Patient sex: M
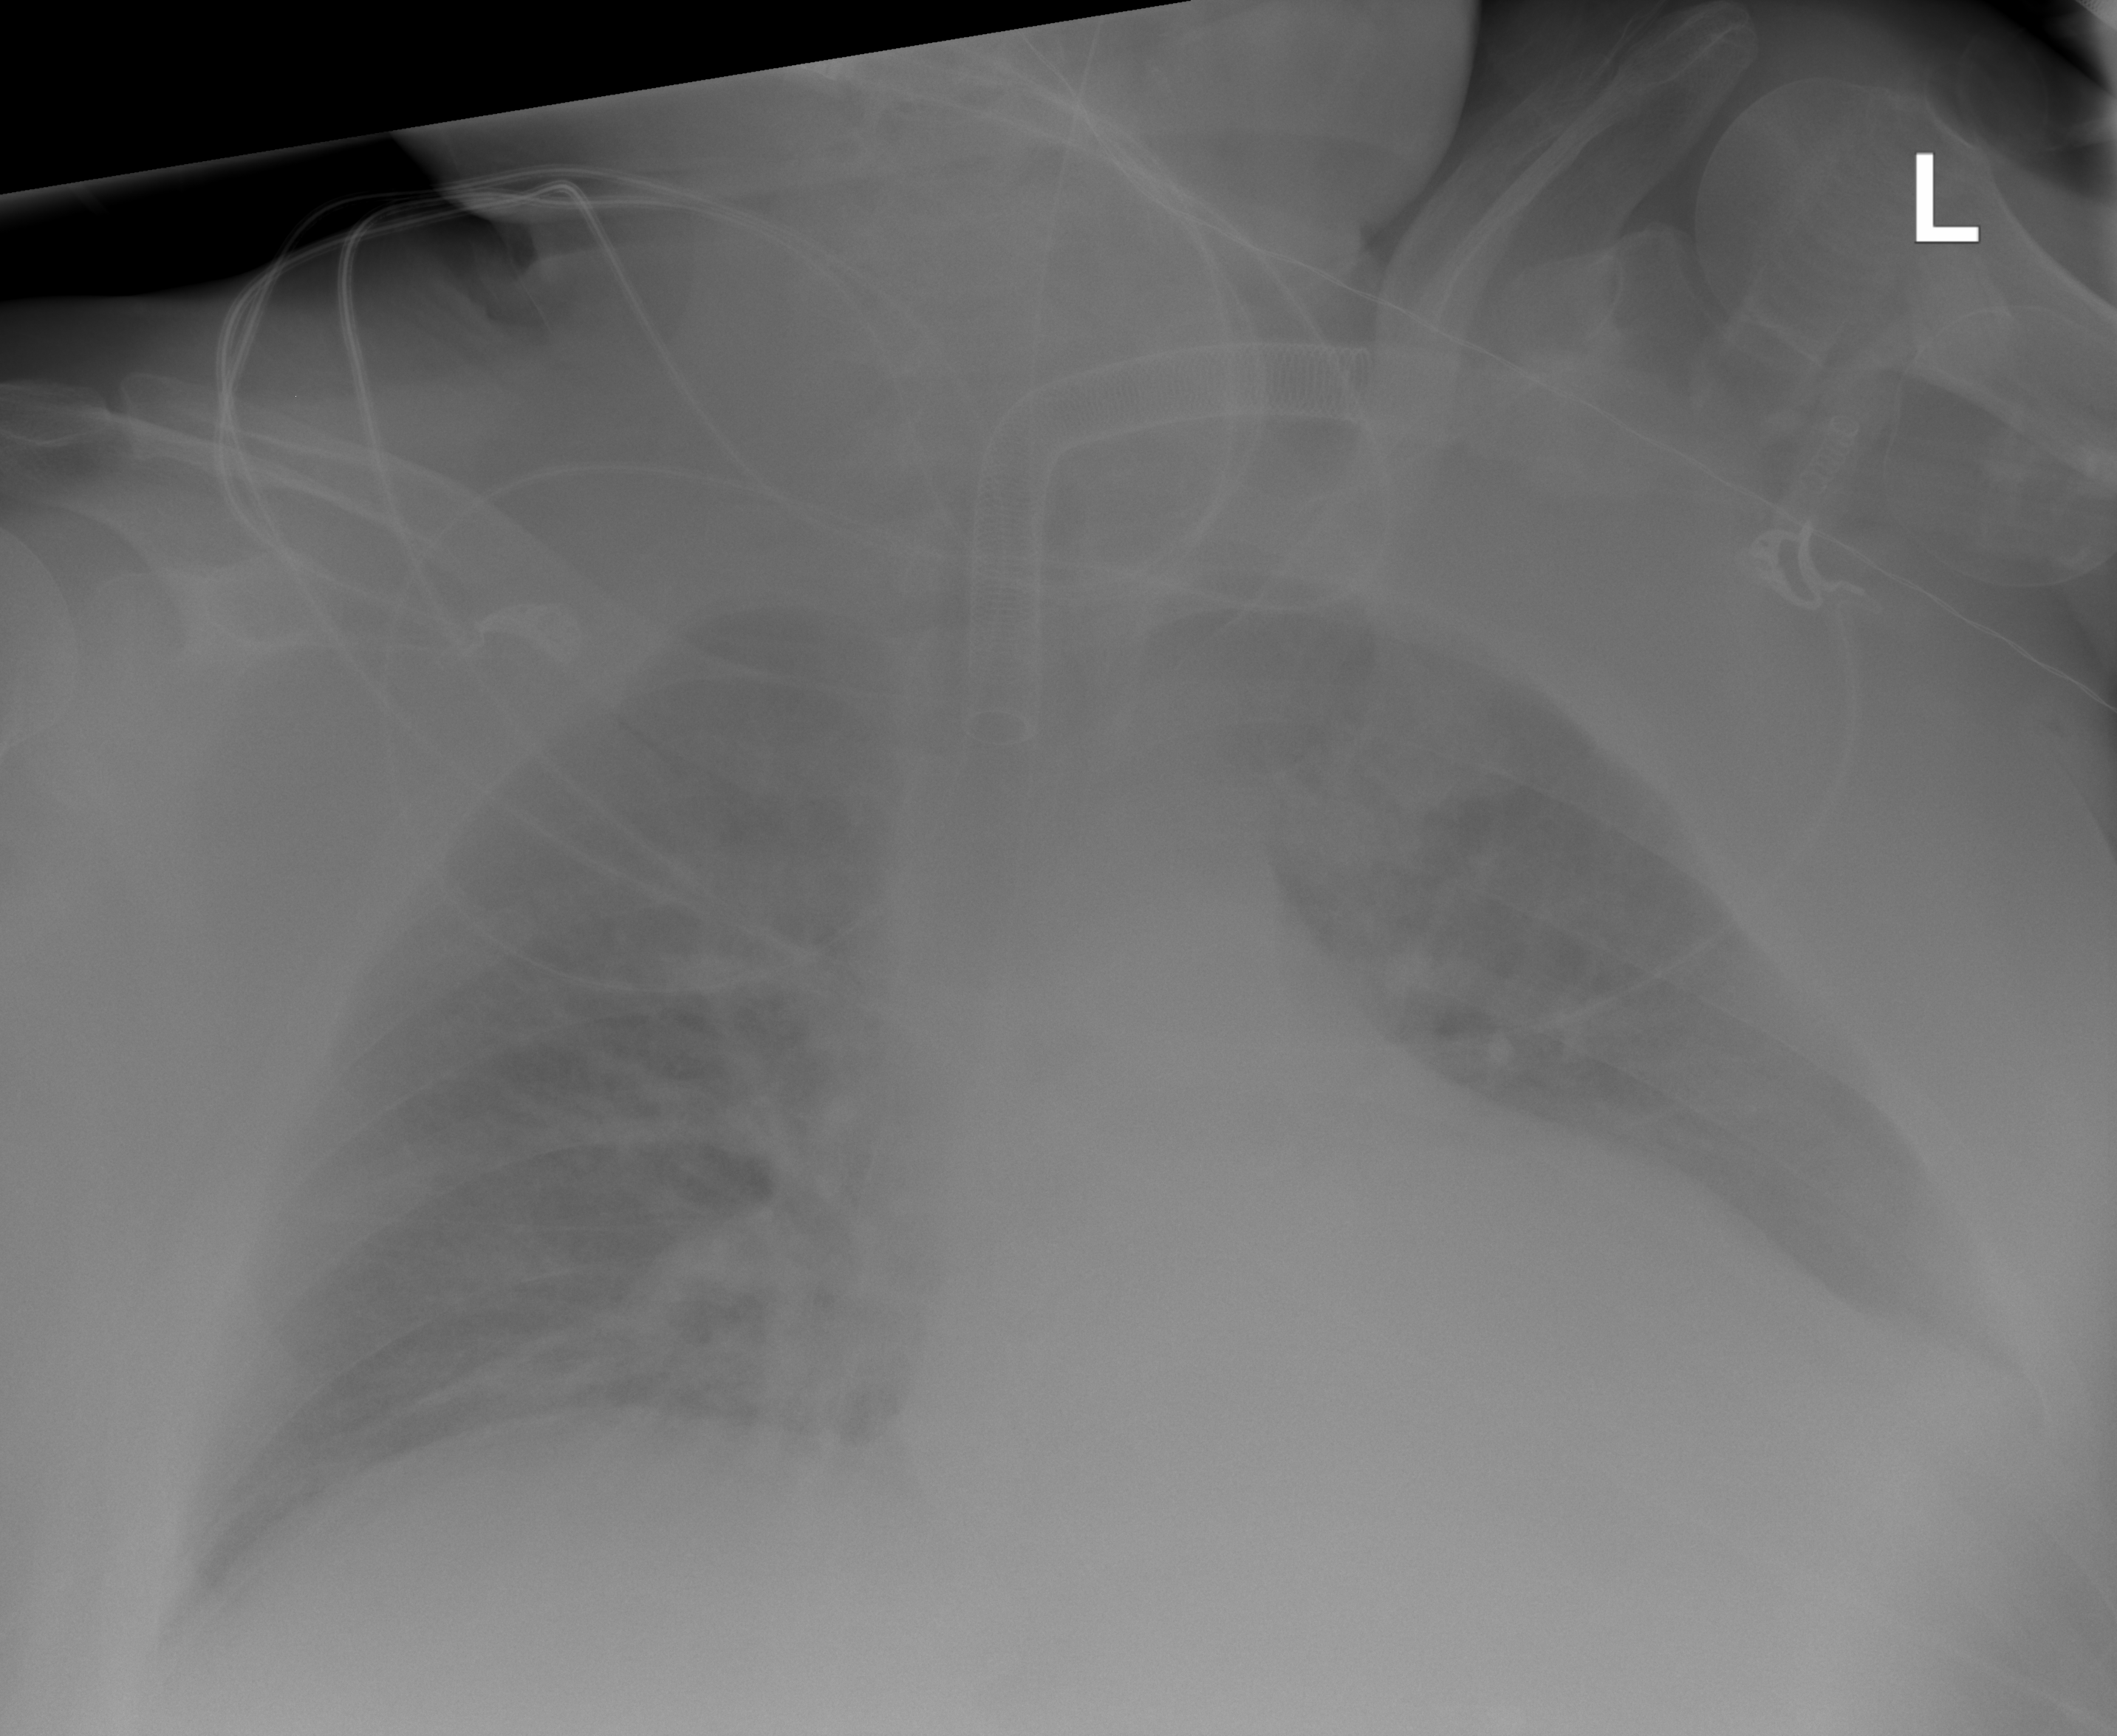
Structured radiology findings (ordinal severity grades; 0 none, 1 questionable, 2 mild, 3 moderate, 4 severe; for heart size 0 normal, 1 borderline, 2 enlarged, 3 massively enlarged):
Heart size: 2
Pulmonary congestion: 3
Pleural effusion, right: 2
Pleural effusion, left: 3
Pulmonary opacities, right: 2
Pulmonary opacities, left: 2
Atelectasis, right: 2
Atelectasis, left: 2